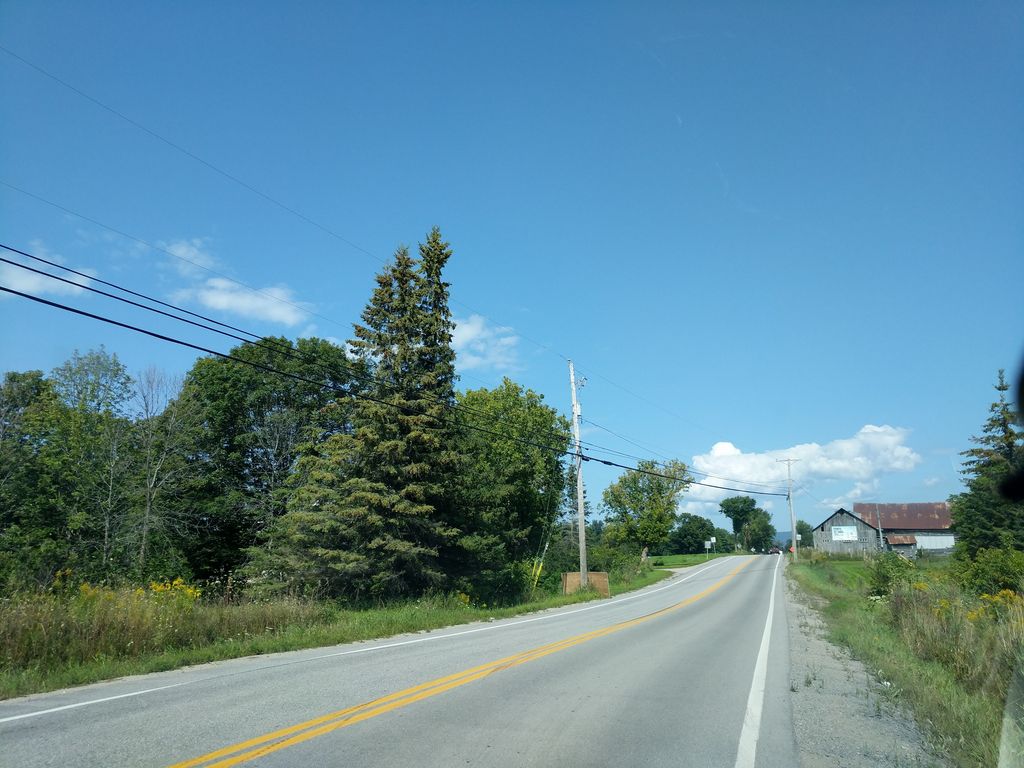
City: ottawa-gatineau